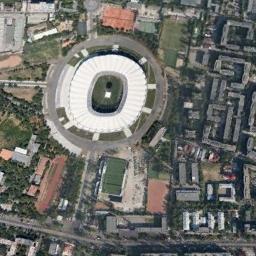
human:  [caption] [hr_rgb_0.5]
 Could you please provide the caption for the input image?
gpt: The stadium is on the grass next to some buildings and trees .

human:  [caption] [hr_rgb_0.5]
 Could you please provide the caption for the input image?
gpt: This oval stadium has dense residential areas on three sides .

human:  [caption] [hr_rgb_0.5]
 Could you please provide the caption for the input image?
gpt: The circular stadium is built in the middle of the residential area, Surrounded by vegetation .

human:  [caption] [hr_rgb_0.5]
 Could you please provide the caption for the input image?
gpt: There are many buildings of different shapes and sizes next to the stadium .

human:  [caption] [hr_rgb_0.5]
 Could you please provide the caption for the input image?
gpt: There are many buildings around the stadium .